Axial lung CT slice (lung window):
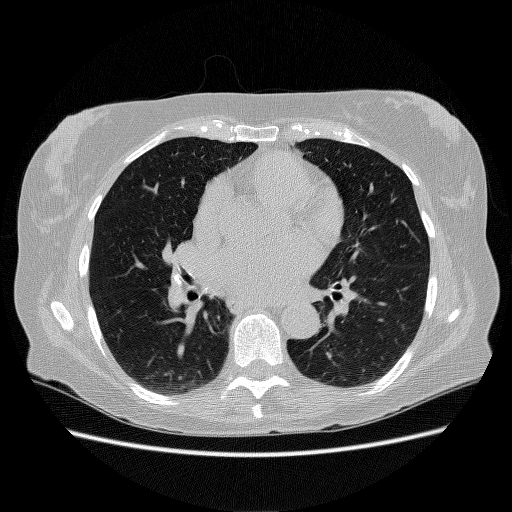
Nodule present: no